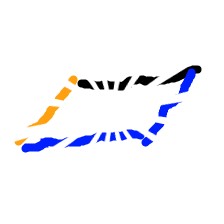
Shape: parallelogram